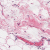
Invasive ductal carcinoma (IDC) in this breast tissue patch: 0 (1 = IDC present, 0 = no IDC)